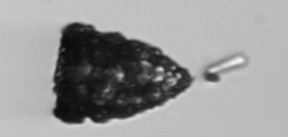
Label: Tintinnopsis